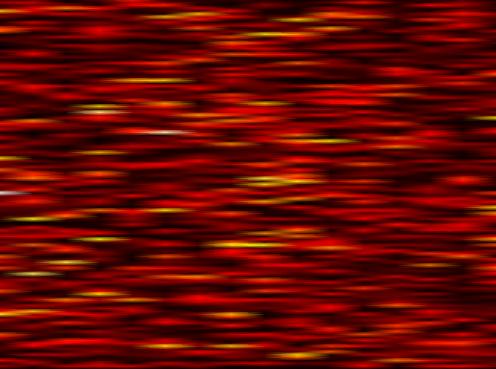
Label: FOFDM